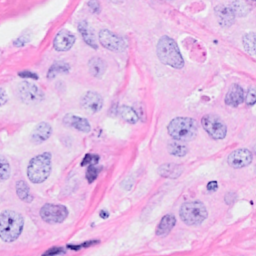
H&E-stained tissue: Breast